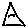
Label: triangle